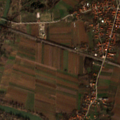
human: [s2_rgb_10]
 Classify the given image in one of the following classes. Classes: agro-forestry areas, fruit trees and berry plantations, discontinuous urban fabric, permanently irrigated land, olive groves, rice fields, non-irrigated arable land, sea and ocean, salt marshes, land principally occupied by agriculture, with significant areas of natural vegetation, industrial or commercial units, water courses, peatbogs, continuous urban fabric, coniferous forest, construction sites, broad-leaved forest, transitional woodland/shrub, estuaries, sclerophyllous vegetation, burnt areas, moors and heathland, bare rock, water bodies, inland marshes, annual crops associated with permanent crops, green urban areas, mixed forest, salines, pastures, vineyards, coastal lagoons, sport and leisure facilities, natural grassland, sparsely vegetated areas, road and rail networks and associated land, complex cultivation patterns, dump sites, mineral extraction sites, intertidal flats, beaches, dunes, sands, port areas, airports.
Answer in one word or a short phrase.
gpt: discontinuous urban fabric, non-irrigated arable land, complex cultivation patterns, land principally occupied by agriculture, with significant areas of natural vegetation, broad-leaved forest, transitional woodland/shrub, water courses